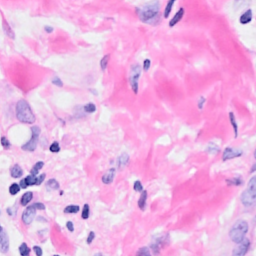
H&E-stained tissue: Breast